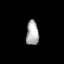
Tissue: lung
Cell type: Epithelial cells
Senescence score: 0.2346
Nuclear area (px): 301
Mean DAPI intensity: 172.741